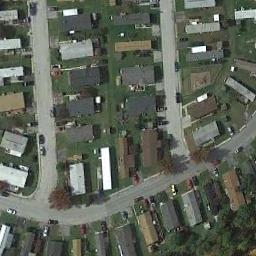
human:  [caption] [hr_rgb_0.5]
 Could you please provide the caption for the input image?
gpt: Many buildings of different shapes are in mobile home parks .

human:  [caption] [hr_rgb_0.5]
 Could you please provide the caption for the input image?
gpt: The mobile home park has some mobile homes of different colors on the grass and some roads go through the mobile home park .

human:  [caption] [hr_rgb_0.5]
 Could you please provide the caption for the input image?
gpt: There are two rows of mobile homes on the lawn .

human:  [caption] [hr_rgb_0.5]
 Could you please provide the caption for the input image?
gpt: There are many buildings on green lawns in the mobile home park .

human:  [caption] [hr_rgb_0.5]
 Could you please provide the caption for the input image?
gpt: The mobile home park is on the grass next to the road .